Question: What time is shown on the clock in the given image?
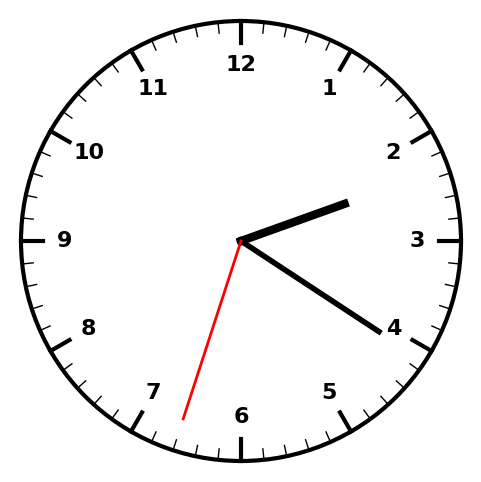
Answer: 02:20:33